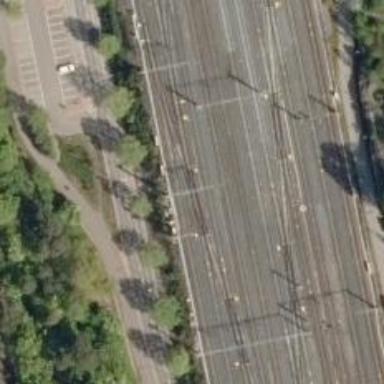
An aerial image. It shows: Continuous rail railway with electrified contact line.